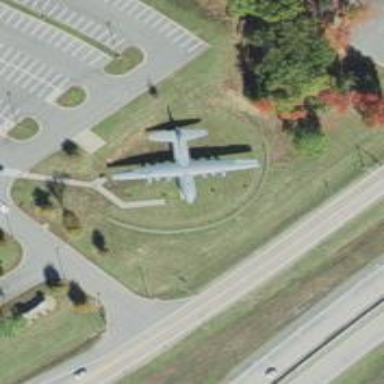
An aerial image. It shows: Historical war memorial.